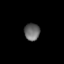
Tissue: lung
Cell type: Endothelial cells
Senescence score: 0.5633
Nuclear area (px): 265
Mean DAPI intensity: 101.785